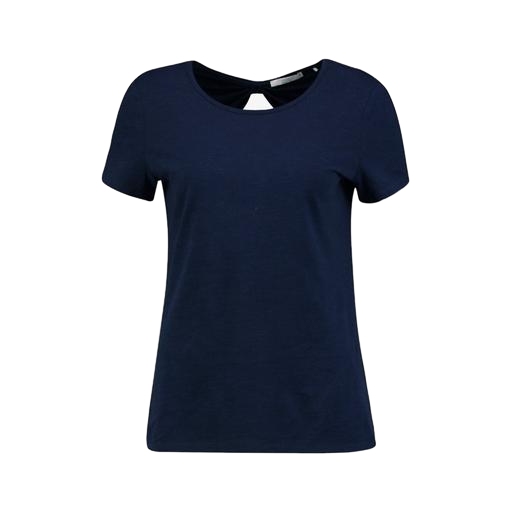
blue t-shirt only macy, blue open-back jersey t-shirt, short-sleeve top only macy, white background